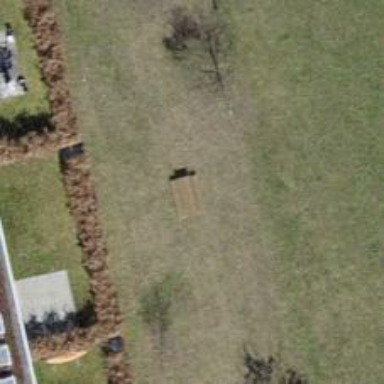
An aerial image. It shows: Picnic table located in leisure land area.